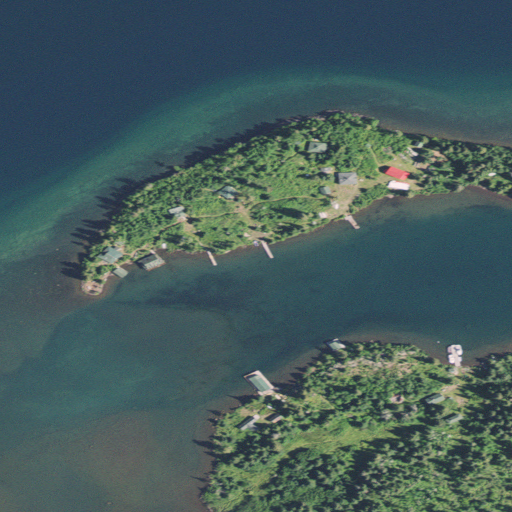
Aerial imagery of island in Michigan named Barnum Island containing open water, woody wetlands, grassland, herbaceous wetlands, mixed forest, and barren land